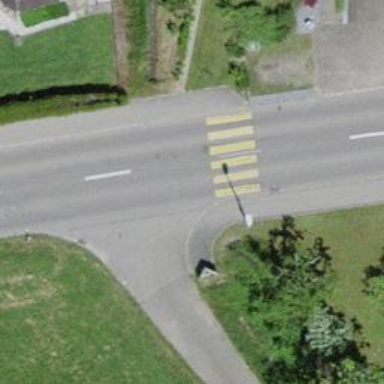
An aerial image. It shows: Uncontrolled zebra crossing on the road.